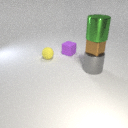
small brown metal cube below large green metal cylinder